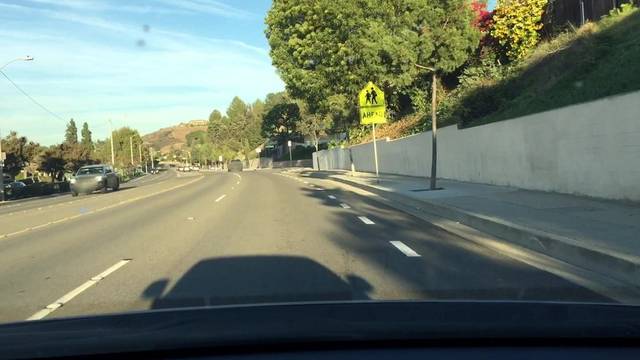
Region: Mexico
Coordinates: 34.022, -117.804